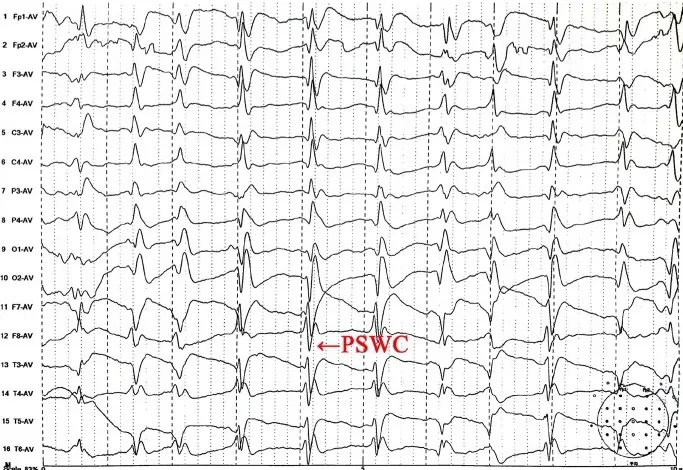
The second EEG (B) on November 2, 2017 showed partially periodic sharp wave complexes (PSWC).
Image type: electrography (eeg)